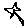
Label: star